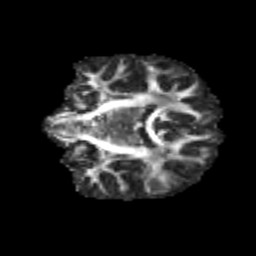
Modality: FA
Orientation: coronal
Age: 11
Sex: male
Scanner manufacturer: siemens
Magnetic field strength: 3 T
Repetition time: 3.8 s
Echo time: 0.07 s